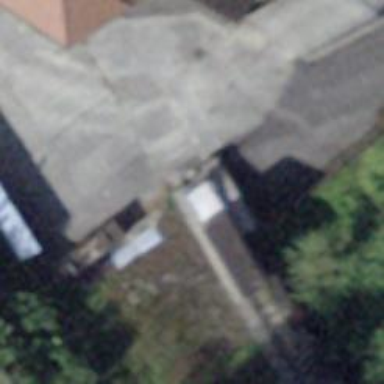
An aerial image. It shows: Historic railway station that serves as funicular station.